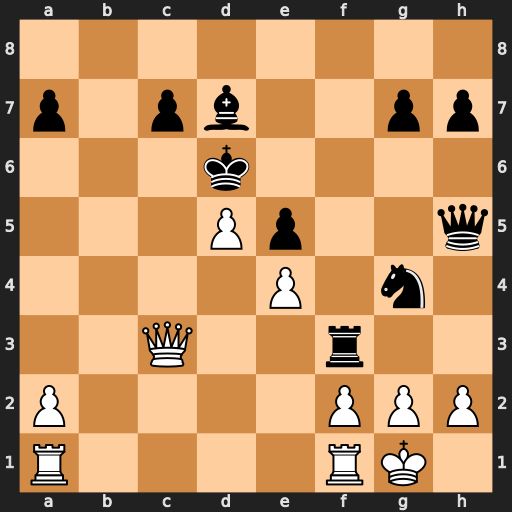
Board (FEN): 8/p1pb2pp/3k4/3Pp2q/4P1n1/2Q2r2/P4PPP/R4RK1
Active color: w
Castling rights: -
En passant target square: -
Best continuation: Qb4+ c5 dxc6+ Ke6 h3 Rxh3 gxh3